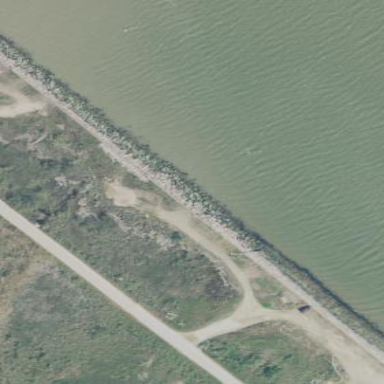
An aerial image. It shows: Breakwater structure.